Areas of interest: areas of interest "Museum"
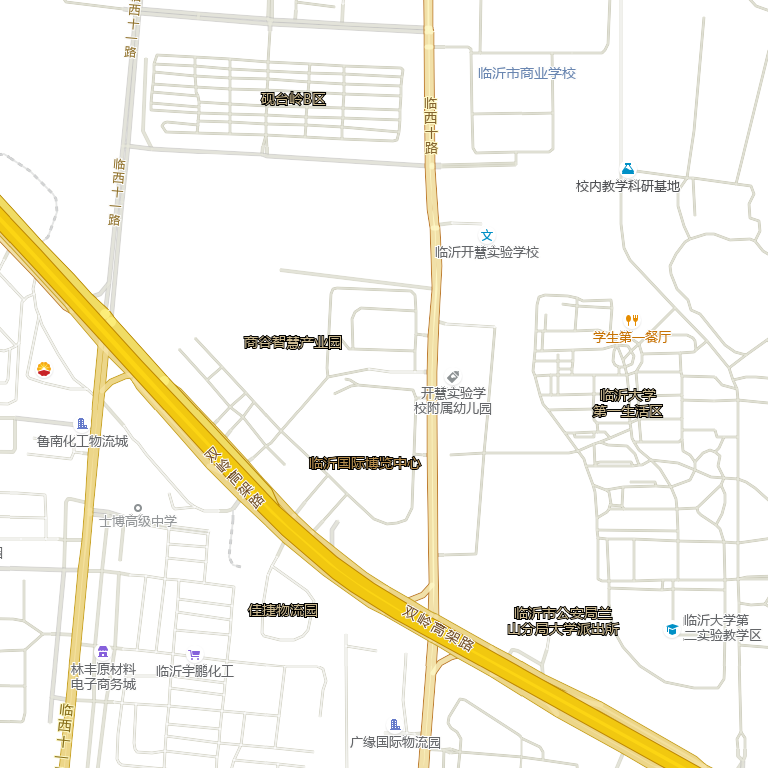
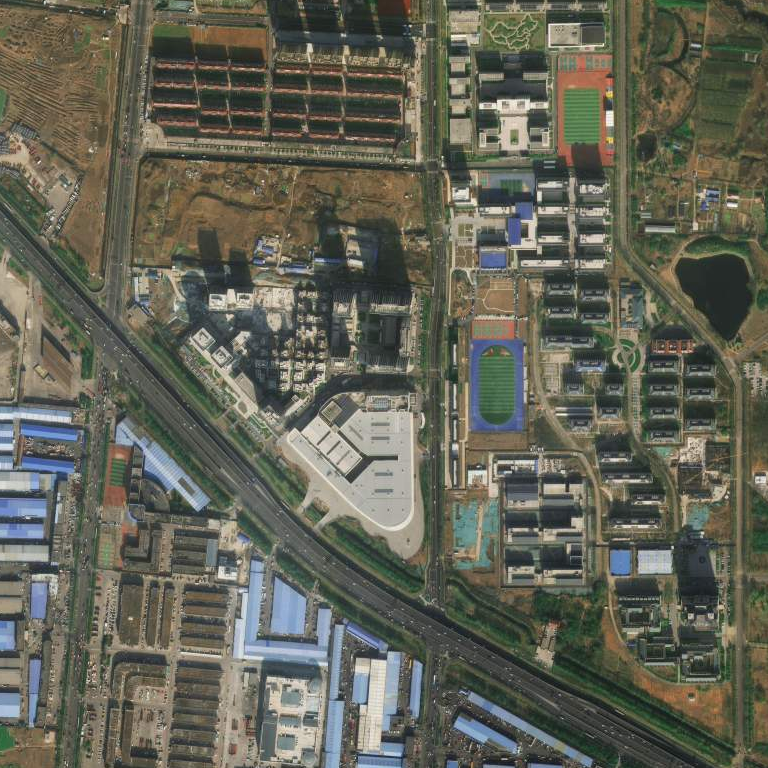